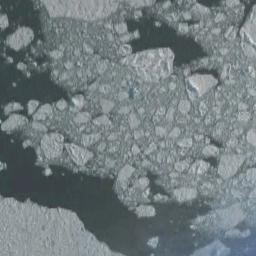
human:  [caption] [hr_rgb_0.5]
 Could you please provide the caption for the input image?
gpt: Countless ice cubes of all sizes are closely connected into a large piece floating on the deep blue sea .

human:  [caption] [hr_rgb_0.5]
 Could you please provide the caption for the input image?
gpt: There are different shapes of sea ice .

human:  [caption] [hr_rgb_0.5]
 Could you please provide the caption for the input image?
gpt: There are many ice on the light green sea .

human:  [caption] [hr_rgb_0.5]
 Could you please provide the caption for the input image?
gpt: A lot of sea ice of different sizes and thickness gathers together and the color of the seawater is deep blue .

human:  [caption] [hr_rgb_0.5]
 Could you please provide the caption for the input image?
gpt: There are many sea ice linked into sheets .